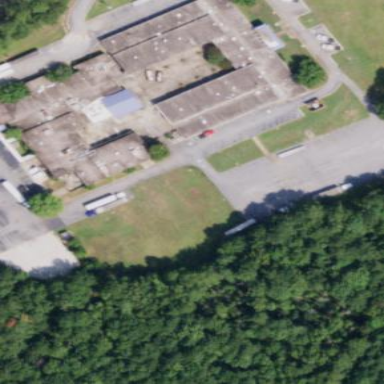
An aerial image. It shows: School building.